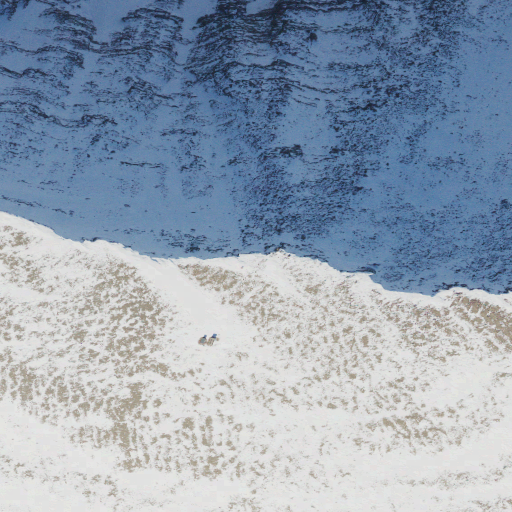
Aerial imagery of mountain in Utah named Marsh Peak containing barren land, grassland, and shrub